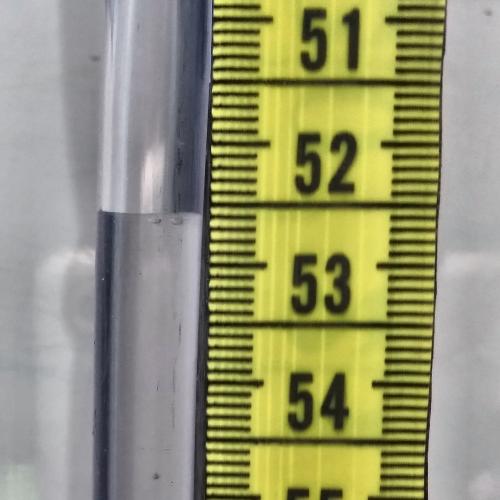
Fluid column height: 52.6 cm